Breast ultrasound image
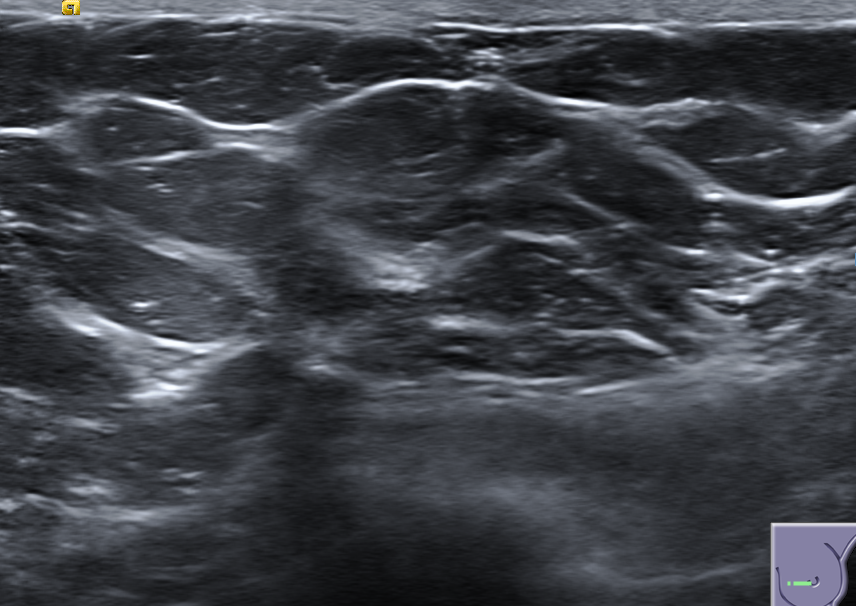
Diagnosis: normal